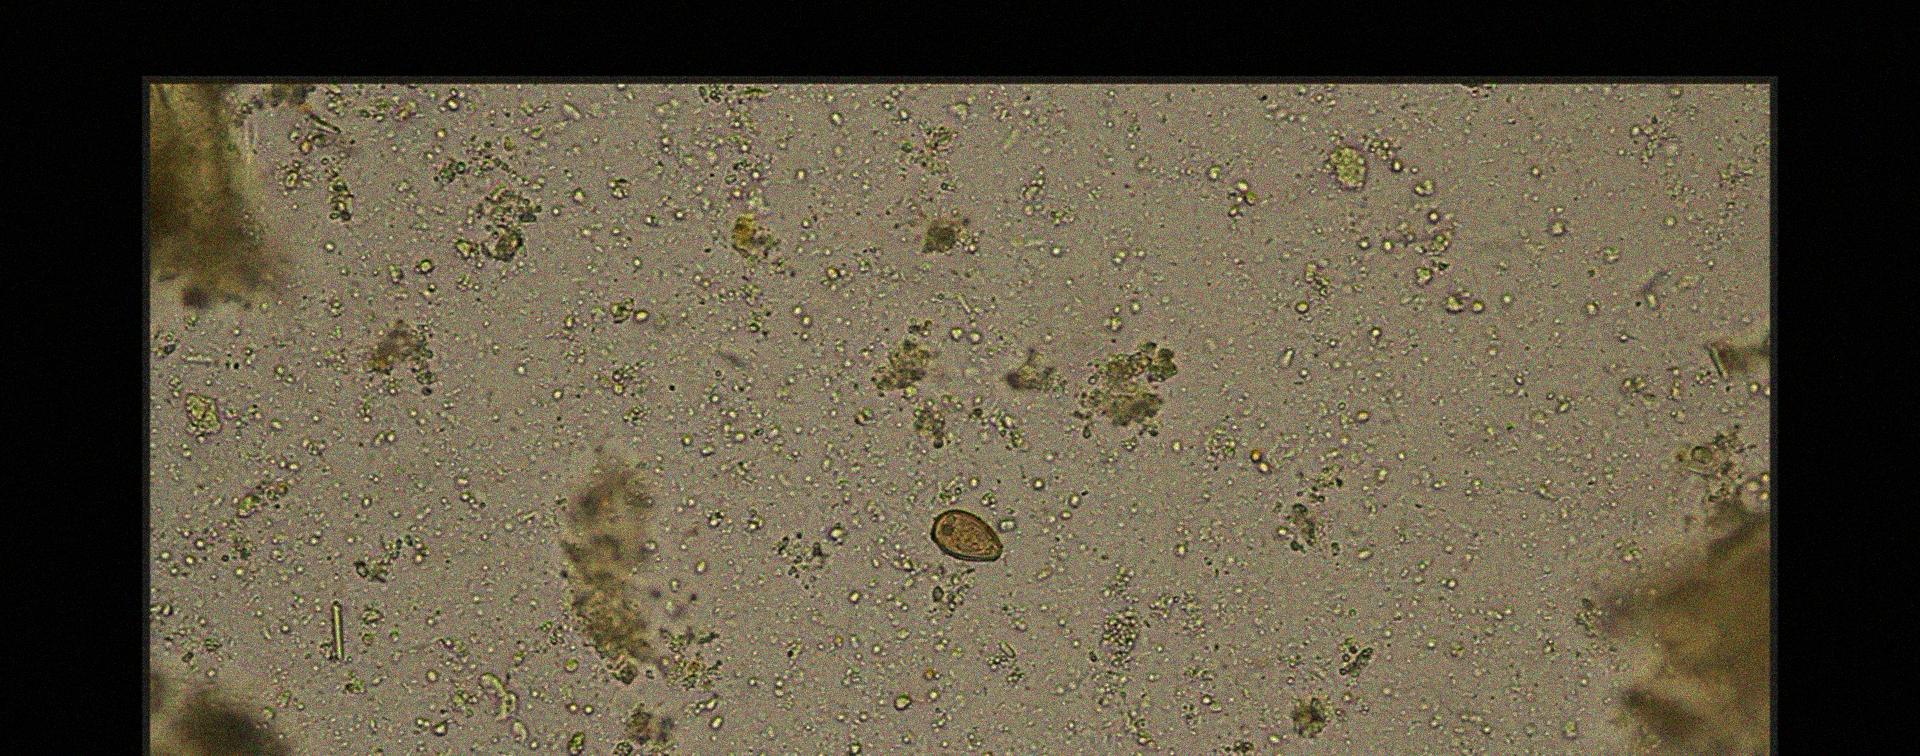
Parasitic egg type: Opisthorchis viverrine